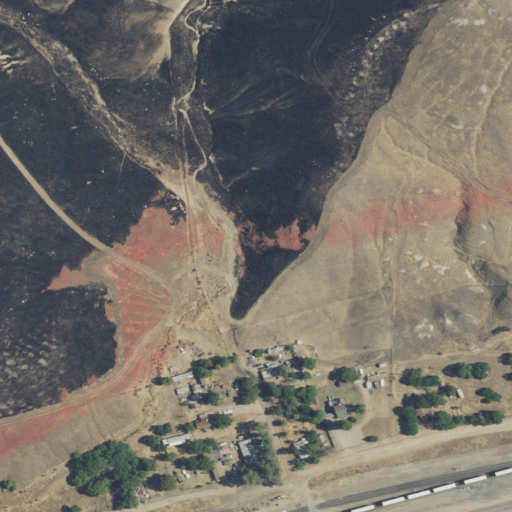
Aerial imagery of valley in California named Telephone Canyon containing grassland, open development, shrub, low intensity development, and medium intensity development